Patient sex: M
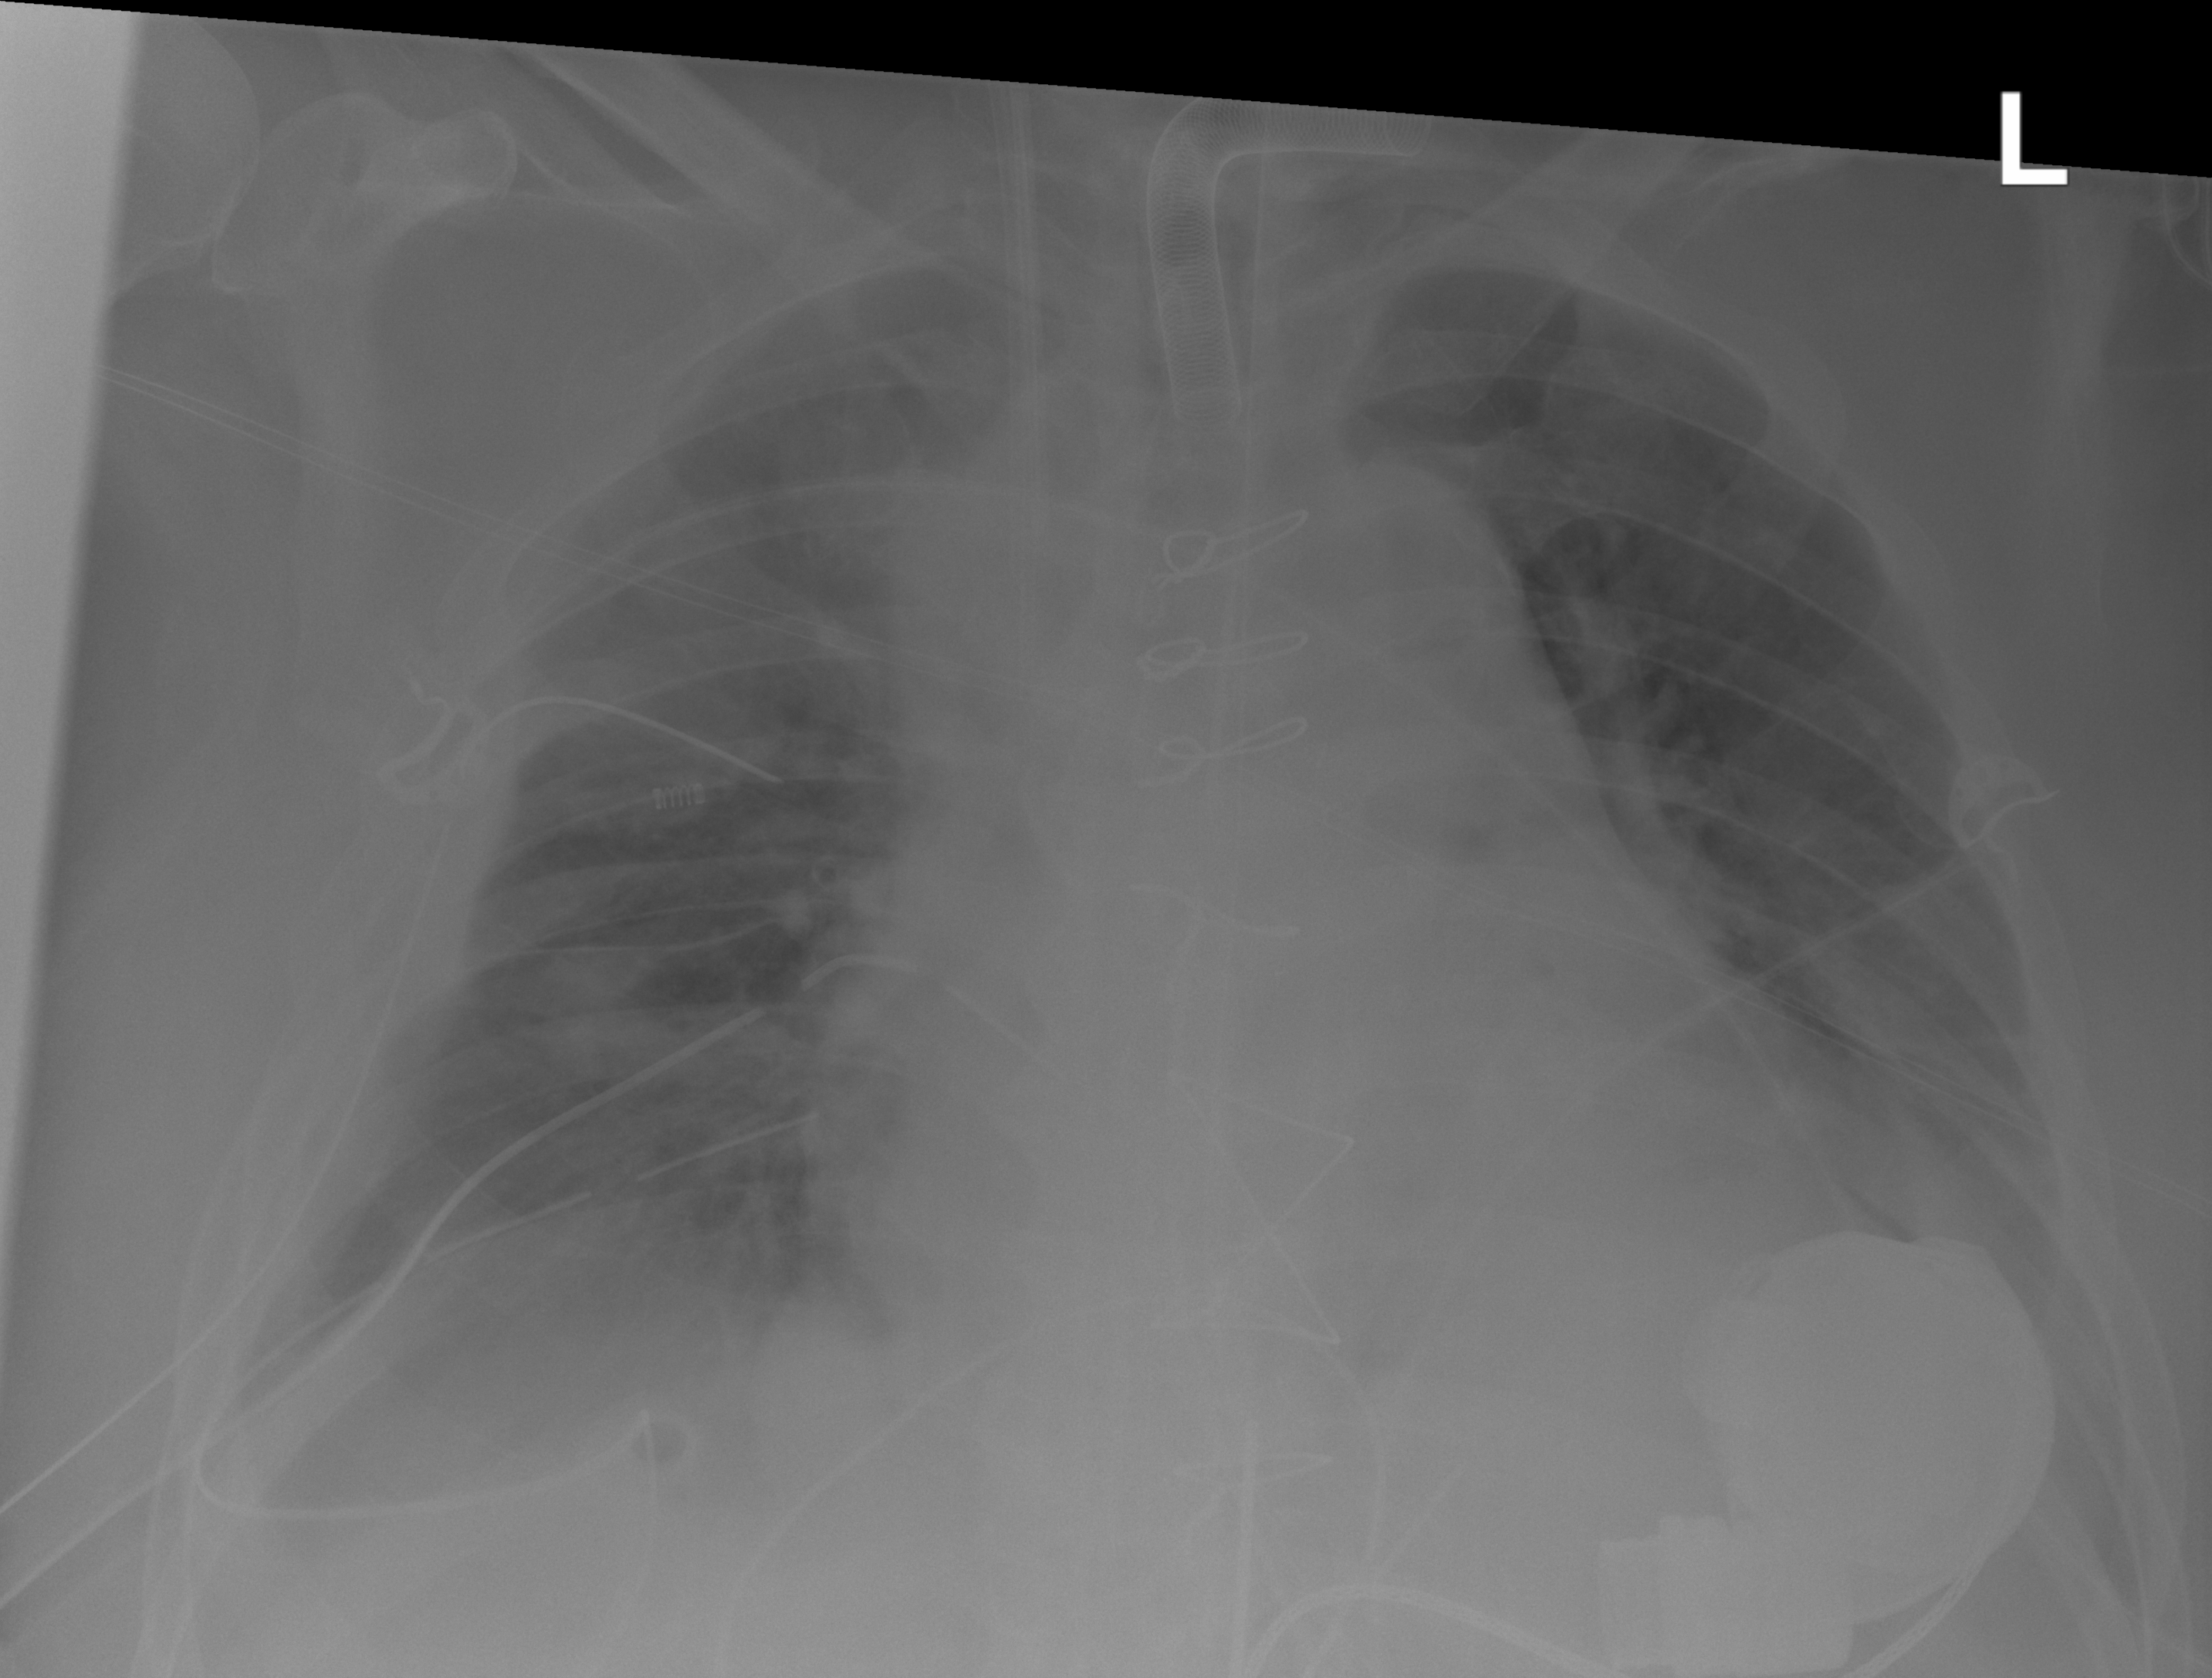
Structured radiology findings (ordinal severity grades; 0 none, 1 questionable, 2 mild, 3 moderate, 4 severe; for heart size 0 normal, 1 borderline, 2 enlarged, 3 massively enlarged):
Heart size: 3
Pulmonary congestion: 2
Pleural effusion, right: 2
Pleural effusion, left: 2
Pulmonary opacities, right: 2
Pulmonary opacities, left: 2
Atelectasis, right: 2
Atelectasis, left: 2